Question: I'm trying to make some decoration outside the main content div,
that would be getting hidden if the window size is small.
I thought for a while and came up with the following markup, (you can copy paste and see it),
and that's best I could think of right now. The problem however is that because I used percentage margins, the decoration gets unstable and shaky while resizing, and sometimes is even stepping on the content div.
Here's the code:
'''
<!DOCTYPE HTML PUBLIC "-//W3C//DTD HTML 4.01 Transitional//EN" "http://www.w3.org/TR/html4/loose.dtd">
<html>
<head>
<style>
body {
padding: 0px;
margin: 0px;
width: 100%;
height: 100%;
background-color: yellow;
}
div.content {
display: block;
width: 958px;
height: 400px;
background-color: #CCC;
margin: 0px auto;
}
div.wrap {
margin: 0px auto;
min-width: 958px;
max-width: 1058px;
overflow: hidden;
position: relative;
background-image: url(http://www.ephotobay.com/image/ooo-ml.png);
background-position: center;
}
div.left, div.right {
background-image: url(http://www.laserpros.com/images/site/HP_Circle_Logo_Vector1_small.jpg);
width: 50px;
display: block;
height: 50px;
bottom: 0px;
position: absolute;
}
div.left {
right: 479px;
margin-right: 50%;
}
div.right {
left: 479px;
margin-left: 50%;
}
</style>
</head>
<body>
<div class="wrap">
<div class="left"></div>
<div class="right"></div>
<div class="content">
<-- Content
</div>
</div>
</body>
</html>
'''
So, could you recommend guys for some other way around without using percentage margins, to make it more flexible..? Thanks!
This is what happens in Google Chrome on resize:

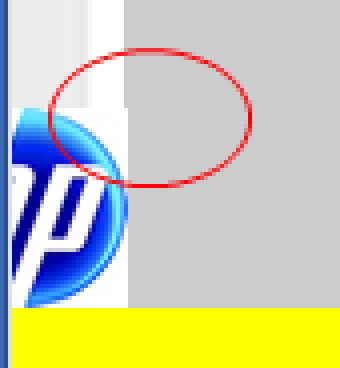
Answer: As the browser has to re-calculate the margins based on the parent's width changes, this is kind of expected behaviour.
If you want to keep content centralized on the screen without playing with , and margins as percentage, and there won't be any element that should be affected by the position in the document flow, you could do something like this:
'''
div.wrap {
width: 1058px;
overflow: hidden;
position: absolute;
left: 50%;
top: 0;
margin-left: -529px; /* 1058/2 * -1 */
background-image: url(http://www.ephotobay.com/image/ooo-ml.png);
background-position: center;
}
'''
This will centralize the content horizontally in every situation.
Hope it helps.